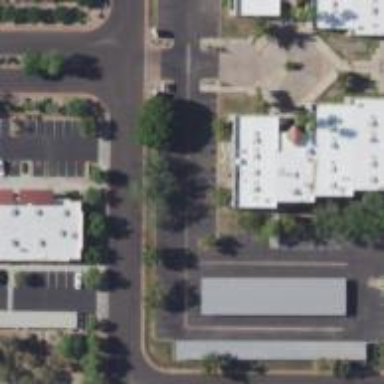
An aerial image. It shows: Healthcare clinic.